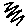
Label: zigzag